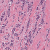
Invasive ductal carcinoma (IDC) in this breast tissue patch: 1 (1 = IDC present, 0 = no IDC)